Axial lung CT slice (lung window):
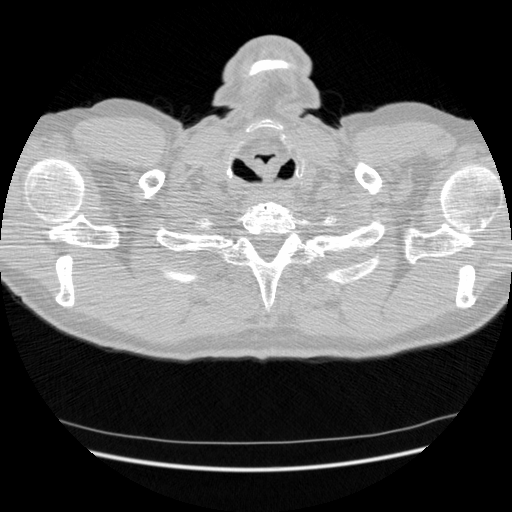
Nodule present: no